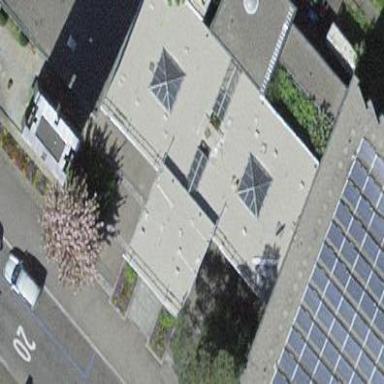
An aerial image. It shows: View of roof of building.